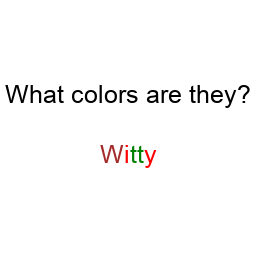
Color: brown, red, green, green, red
Background color: white
Question text color: black